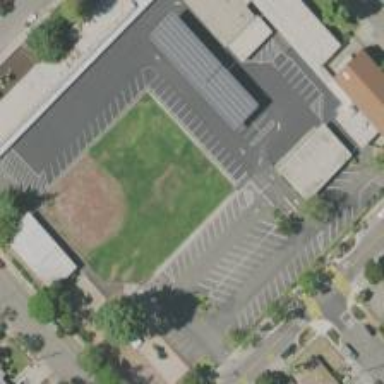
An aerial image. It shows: Parking space.